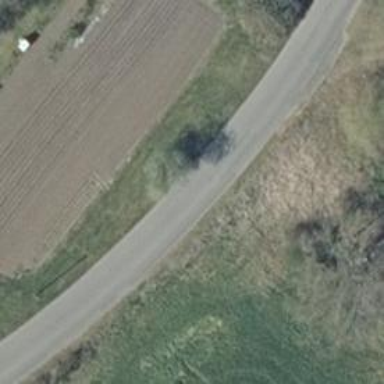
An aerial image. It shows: Unclassified road.